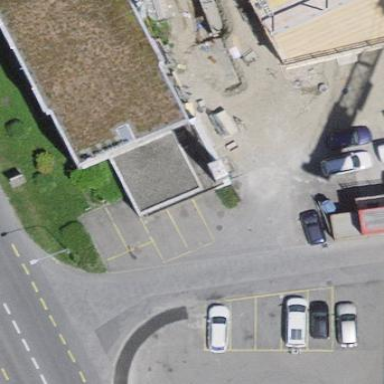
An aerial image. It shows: Street side parking area.